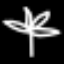
Label: palm tree